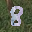
Label: 8